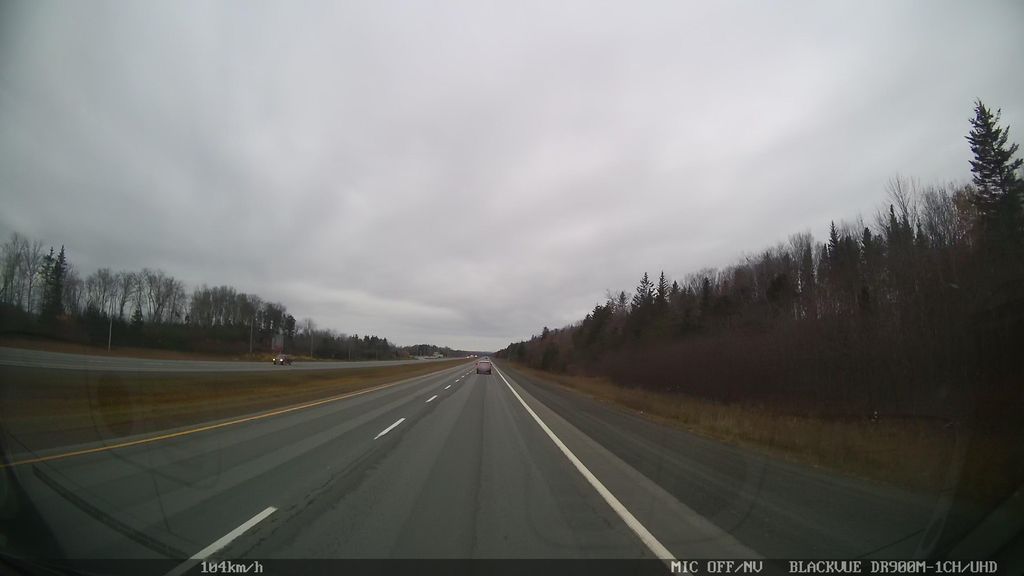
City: halifax